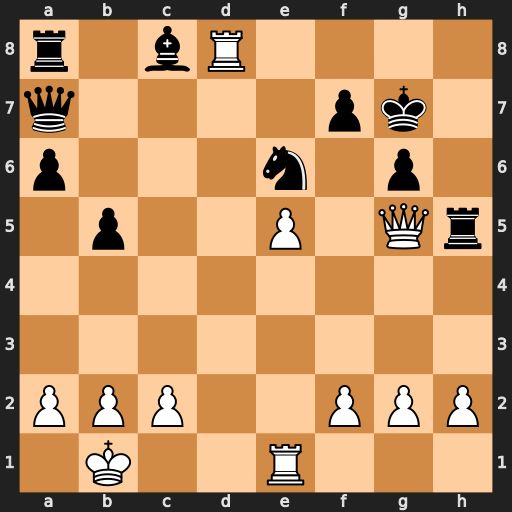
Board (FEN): r1bR4/q4pk1/p3n1p1/1p2P1Qr/8/8/PPP2PPP/1K2R3
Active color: w
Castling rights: -
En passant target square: -
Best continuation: Qf6+ Kh7 Rh8#